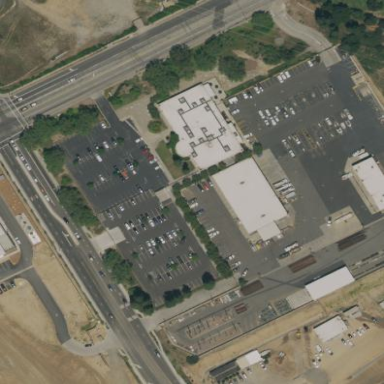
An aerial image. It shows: Commercial area.